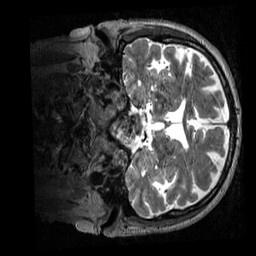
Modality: T2w
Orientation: coronal
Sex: male
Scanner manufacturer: siemens
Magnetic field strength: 3 T
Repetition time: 3.2 s
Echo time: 0.409 s